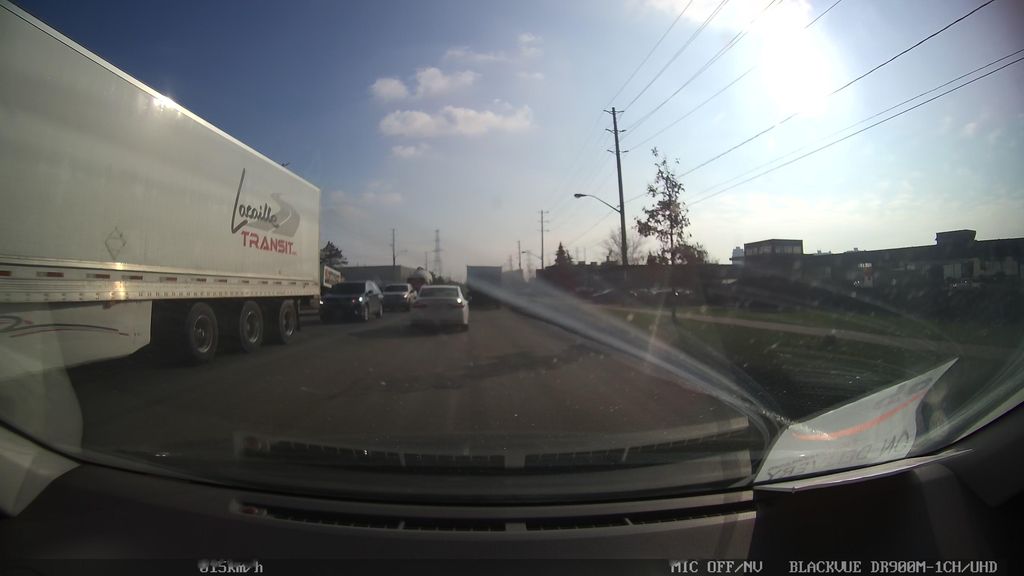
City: toronto